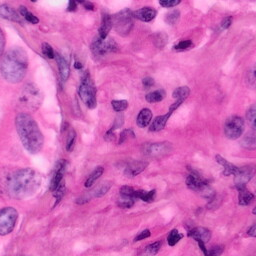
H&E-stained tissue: Pancreatic